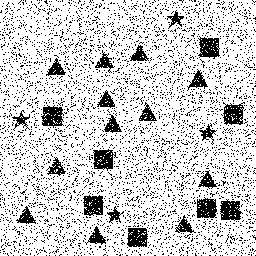
Squares: 8
Triangles: 12
Stars: 4
Total shapes: 24